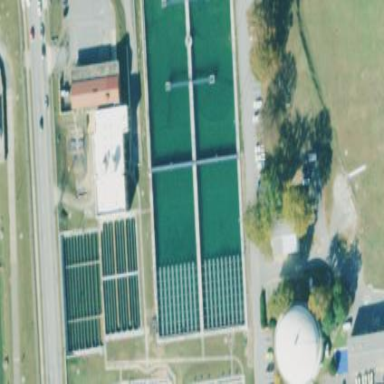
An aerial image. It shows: Image of wastewater.